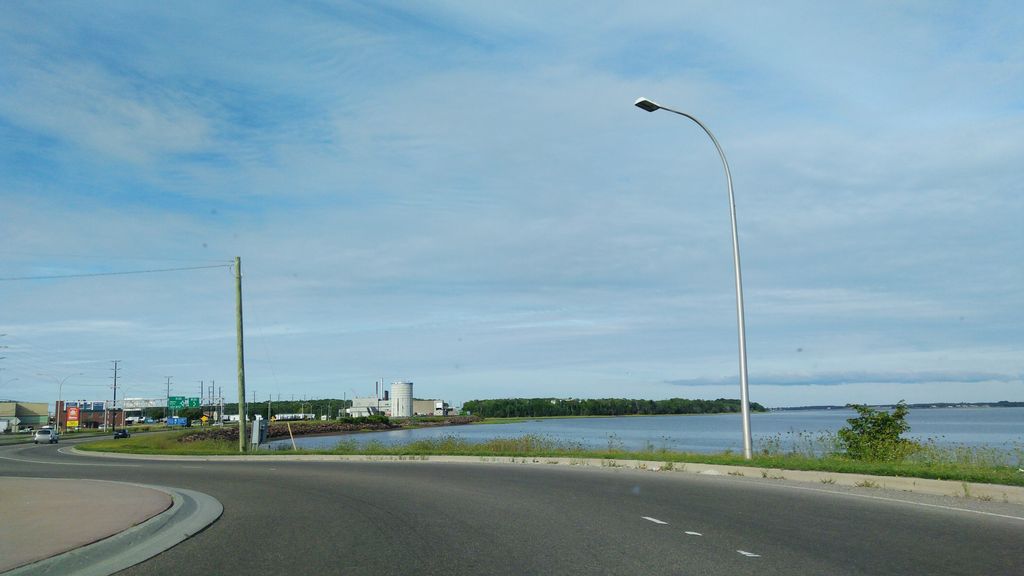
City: charlottetown